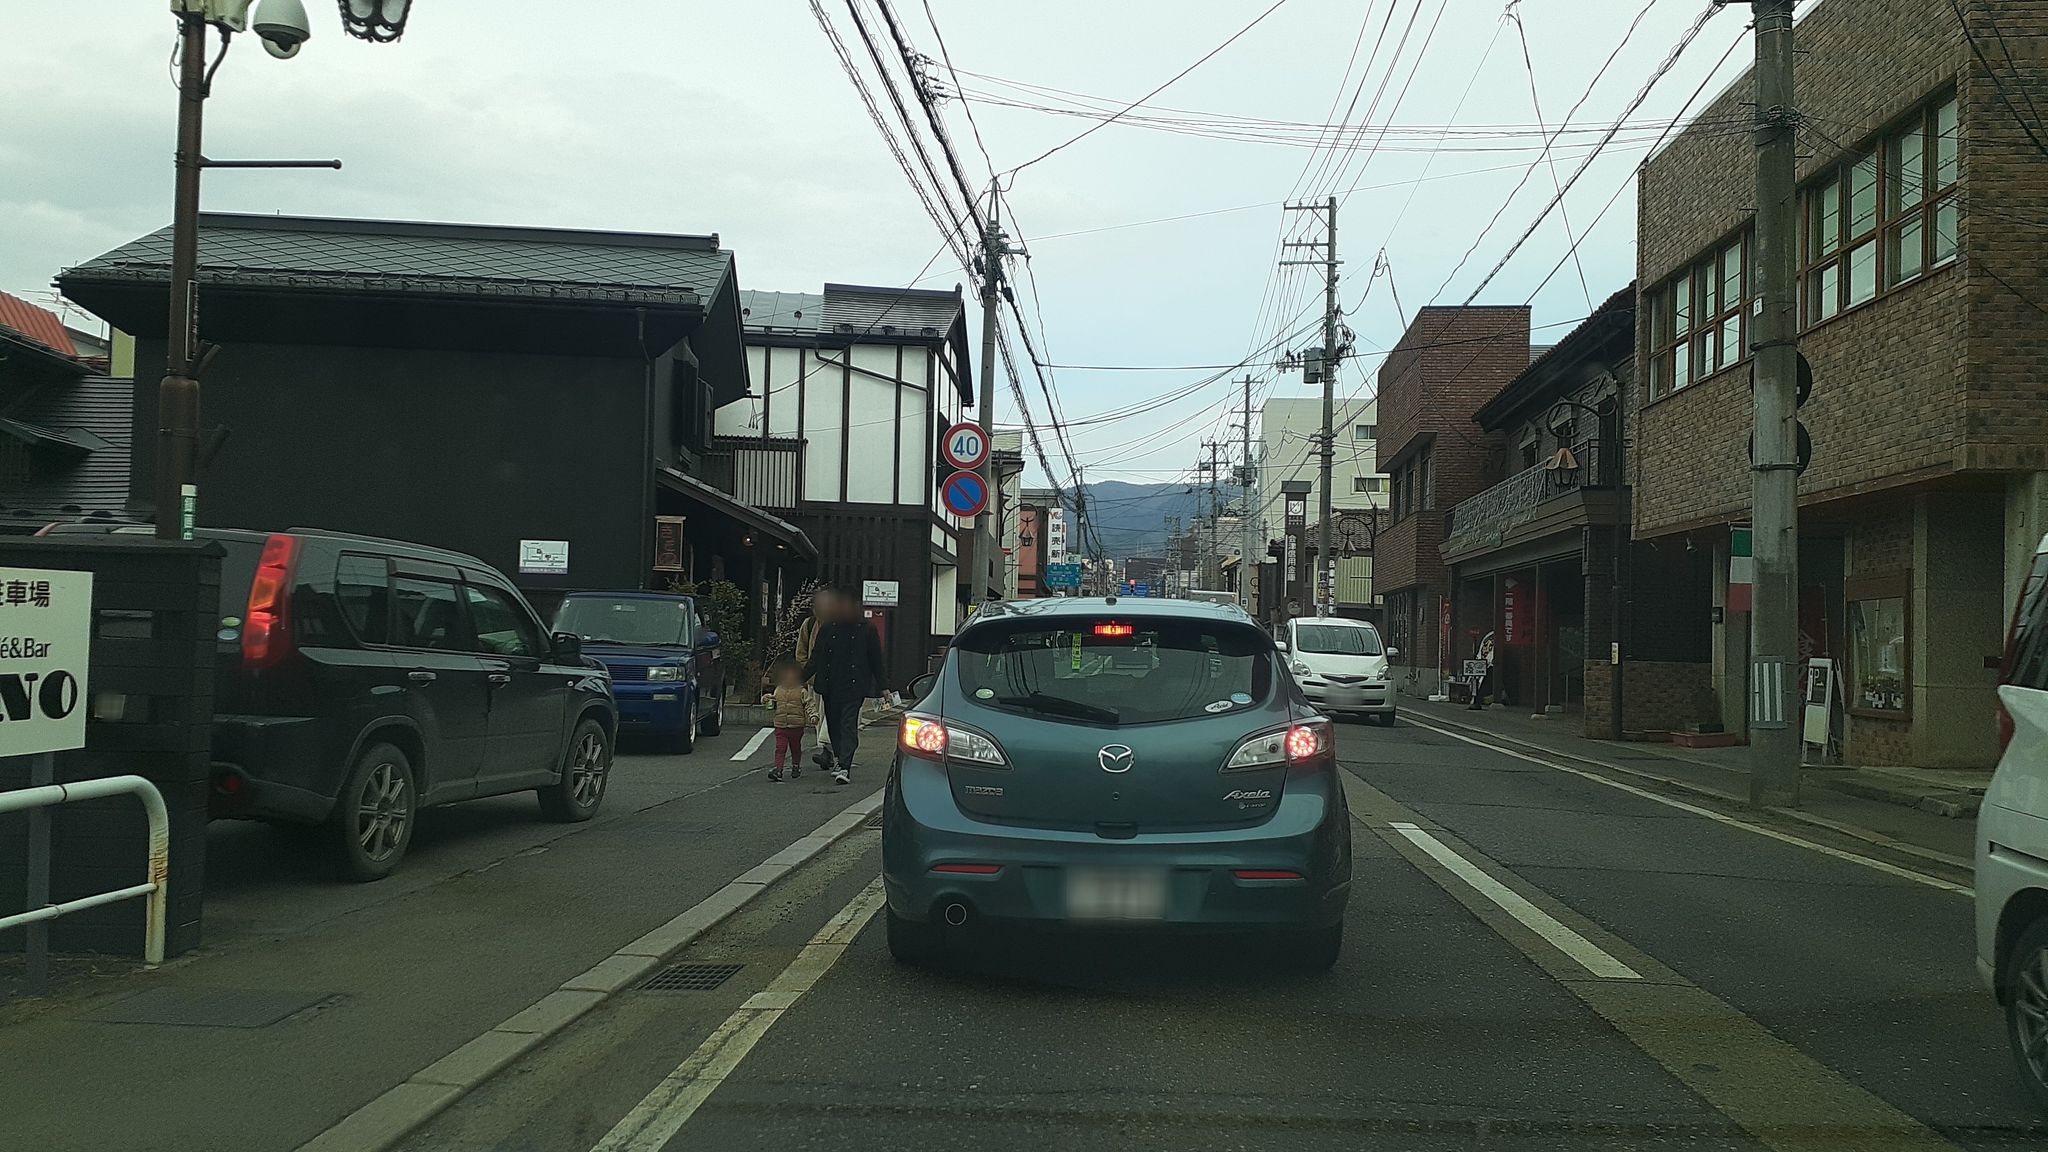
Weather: cloudy
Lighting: day
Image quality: good
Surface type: railway
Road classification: trunk
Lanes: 2.0
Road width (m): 1.5
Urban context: urban centre
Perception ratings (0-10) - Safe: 1.25, Lively: 7.11, Beautiful: 2.38, Boring: 2.85, Depressing: 3.36, Wealthy: 1.04